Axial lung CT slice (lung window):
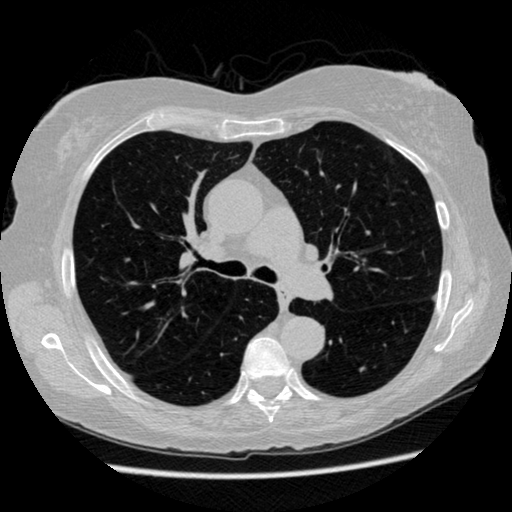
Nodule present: no